Question: I want to get two action bars in my application, like this:

Is it possible? If yes, how to implement it? It also must be working on Android 2.x.
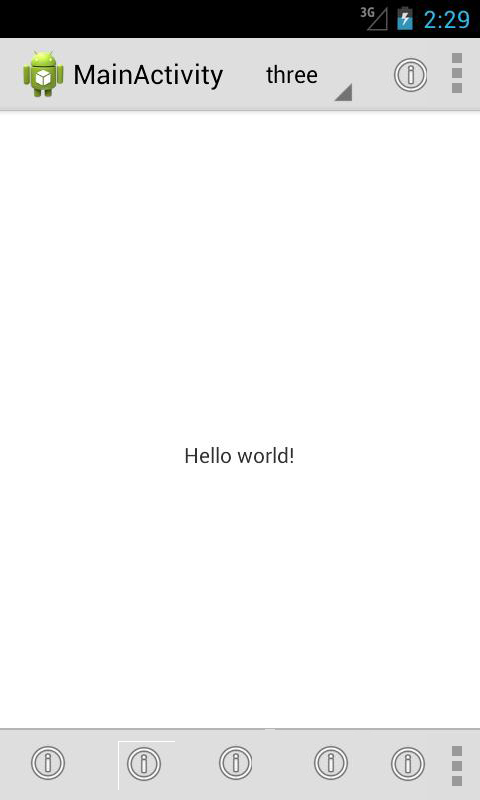
Answer: > Is it possible? If yes, how to implement it? It also must be working
on Android 2.x.
Yes this is possible. This is a normal 'ActionBar' with a Spinner, a few Actions and an overflow icon(actually two, but you can only have one, so might be almost impossible).
The 'ActionBar' on the bottom is a <URL>.
You can use <URL> for backwards compatibility.